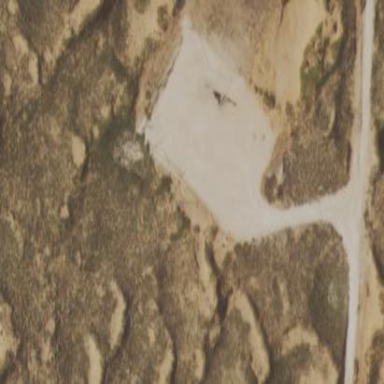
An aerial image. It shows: Wellsite surrounded by sand.